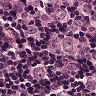
Metastatic tissue present: yes